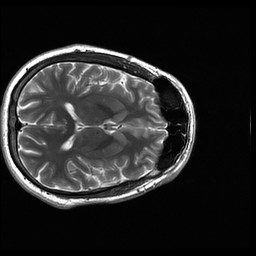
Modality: T2w
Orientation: axial
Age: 26
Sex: male
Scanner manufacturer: ge
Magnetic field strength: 3 T
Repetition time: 5.192 s
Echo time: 0.1003 s